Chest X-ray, PA view. Patient: 28 years old, sex M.
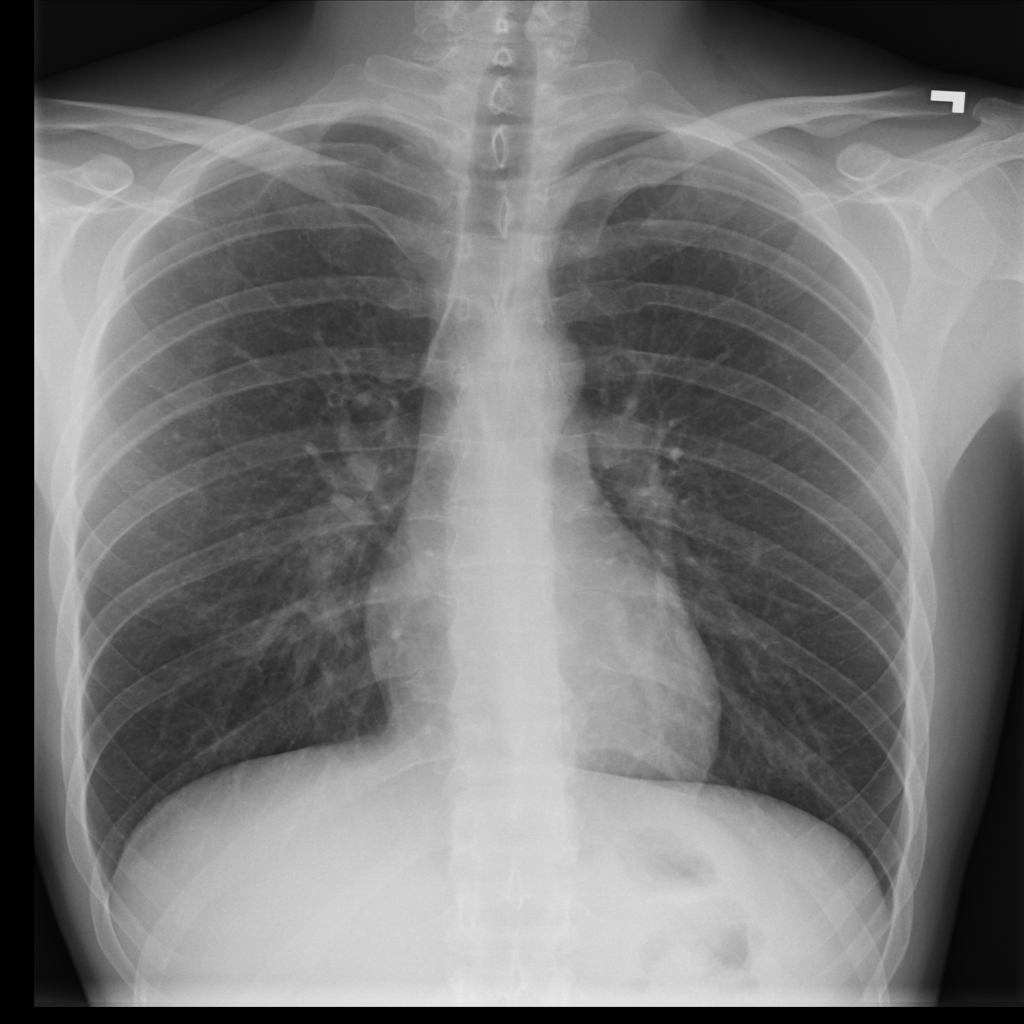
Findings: No Finding